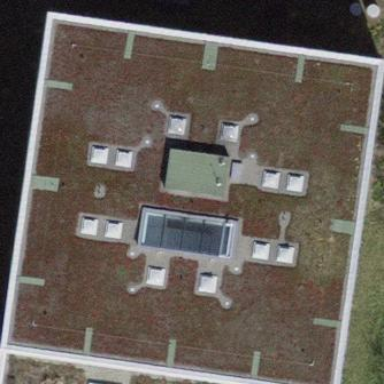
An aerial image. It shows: Hospital building.